Question: I have this operation:
'df['netPCR'] = df['ValorNeto'] / df.index.map(PCR['ValorNeto'])'
'df['netPCR'] = df['netPCR'].fillna(0)'
But some how when
'df['netPCR'].sum()'
It results in inf and when I try to get what values are inf things just get weird.

What do you think it is happening and how to fix it?
I tried to round values or convert them to objects, but the problem is not fixed.
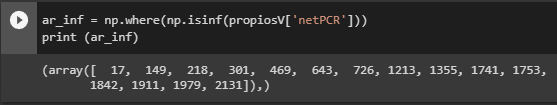
Answer: It seems like division by 0 is returning infinity and not nan. You can use 'df.replace':
'''
df.replace([np.inf, -np.inf], 0, inplace=True)
'''